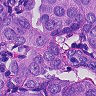
Metastatic tissue present: yes